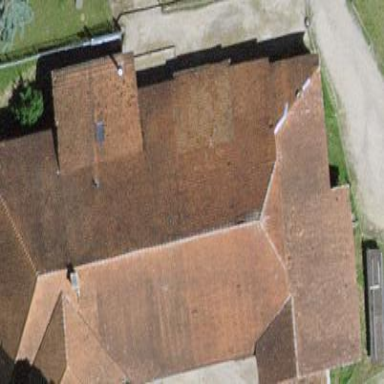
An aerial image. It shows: Farm building.